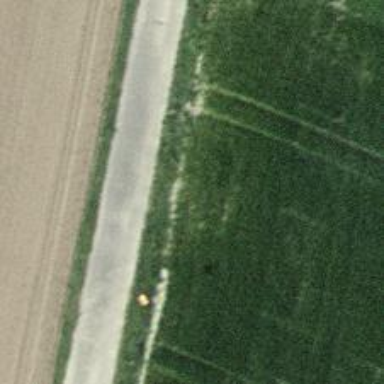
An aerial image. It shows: Aerial marker.